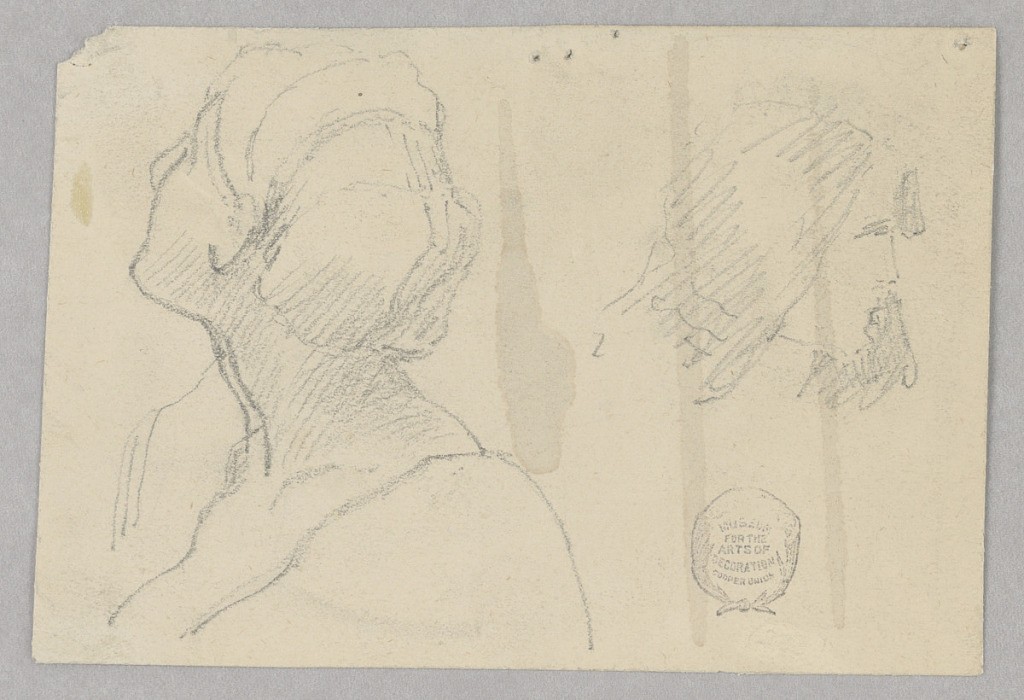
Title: Two Sketches of a Woman's Head
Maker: Francis Augustus Lathrop, American, 1849–1909
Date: ca. 1895
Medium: Graphite on paper
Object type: Drawing
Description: At left, woman's head looking away toward the left. At right, woman's head in right profile. Verso: Design with lattice pattern and foliate wreath.